Question: I am working with a bootstrap wordpress design, and I'm using some PHP to output the posts.
However, with any approach, whether it be col-3, col-4, col-2, I get a single portfolio item aligned right in it's own column, then the correct columns return.
Here is my code:
'''
<article id="post-<?php the_ID(); ?>" <?php post_class('col-lg-4 col-sm-4 pbox'); ?>>
<?php
$thumb = get_post_thumbnail_id();
$img_url = wp_get_attachment_url( $thumb,'full' ); //get full URL to image (use "large" or "medium" if the images too big)
$image = aq_resize( $img_url, 720, 560, true ); //resize & crop the image
?>
<?php if($image) : ?>
<a href="<?php the_permalink(); ?>"> <img class="img-responsive" src="<?php echo $image ?>"/></a>
<?php endif; ?>
<h2 class="box-title"><a href="<?php the_permalink(); ?>" rel="bookmark"><?php the_title(); ?></a></h2>
<div class="box-meta"><?php the_category(', '); ?></div>
<div class="entry-summary">
<?php the_excerpt(); ?>
</div><!-- .entry-summary -->
'''
Here is a graphical example of my problem:
- <URL>

Additional CSS:
'''
.pbox{margin-bottom: 30px;}
'''
Thanks for your help!
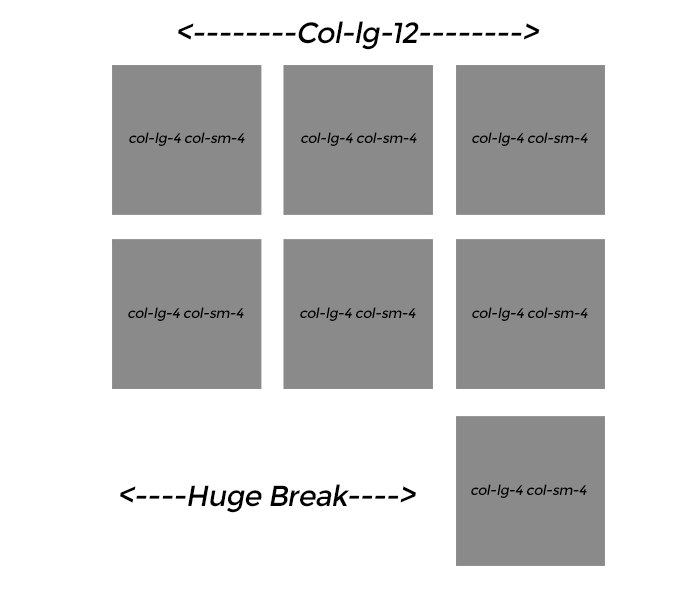
Answer: I once had the same issue and it was because of each column having a varying height. I assigned a fixed column height and things started to look good. Here is my post which no one answered until i figured out myself <URL>
See the following tests, I did just now (second row, third column is 200x190, everything else is 200x200)

200x190 causes the last div to move to the right. but, if we assign a fixed height to each div, then things look normal as follow (the second row third div is still 200x190
and now the following

So I recommend that just for testing purpose, add height:200px; to your .pbox and see what happens.